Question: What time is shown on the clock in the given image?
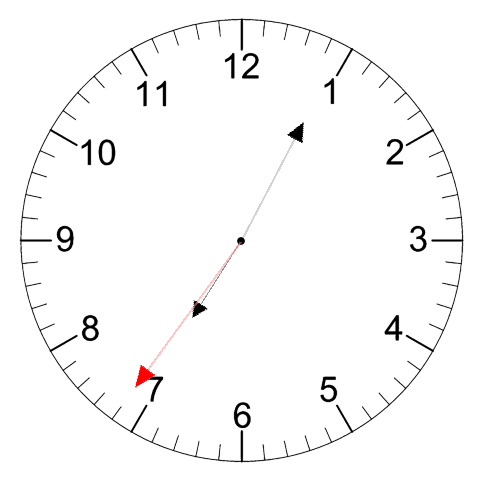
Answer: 07:04:36